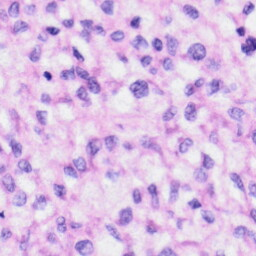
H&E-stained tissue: Liver